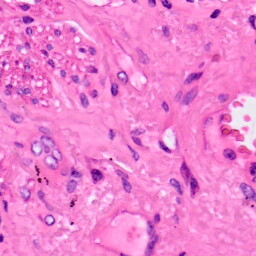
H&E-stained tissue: Lung